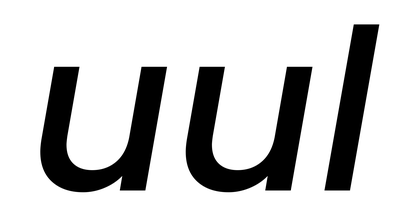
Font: Poppins-MediumItalic